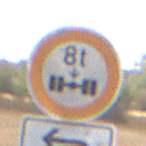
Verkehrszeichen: TatsaechlicheAchslast
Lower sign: RichtungsangabeDurchPfeile2
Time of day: MorningAfternoon
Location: Outdoor (Nature)
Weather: PartlyCloudy
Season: NotSpecified
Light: Natural